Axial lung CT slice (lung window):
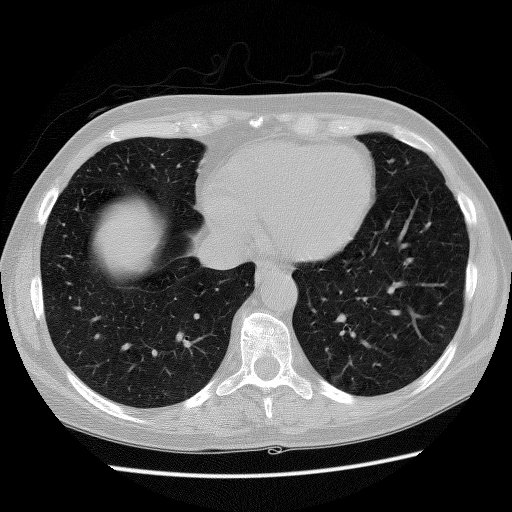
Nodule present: no